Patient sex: M
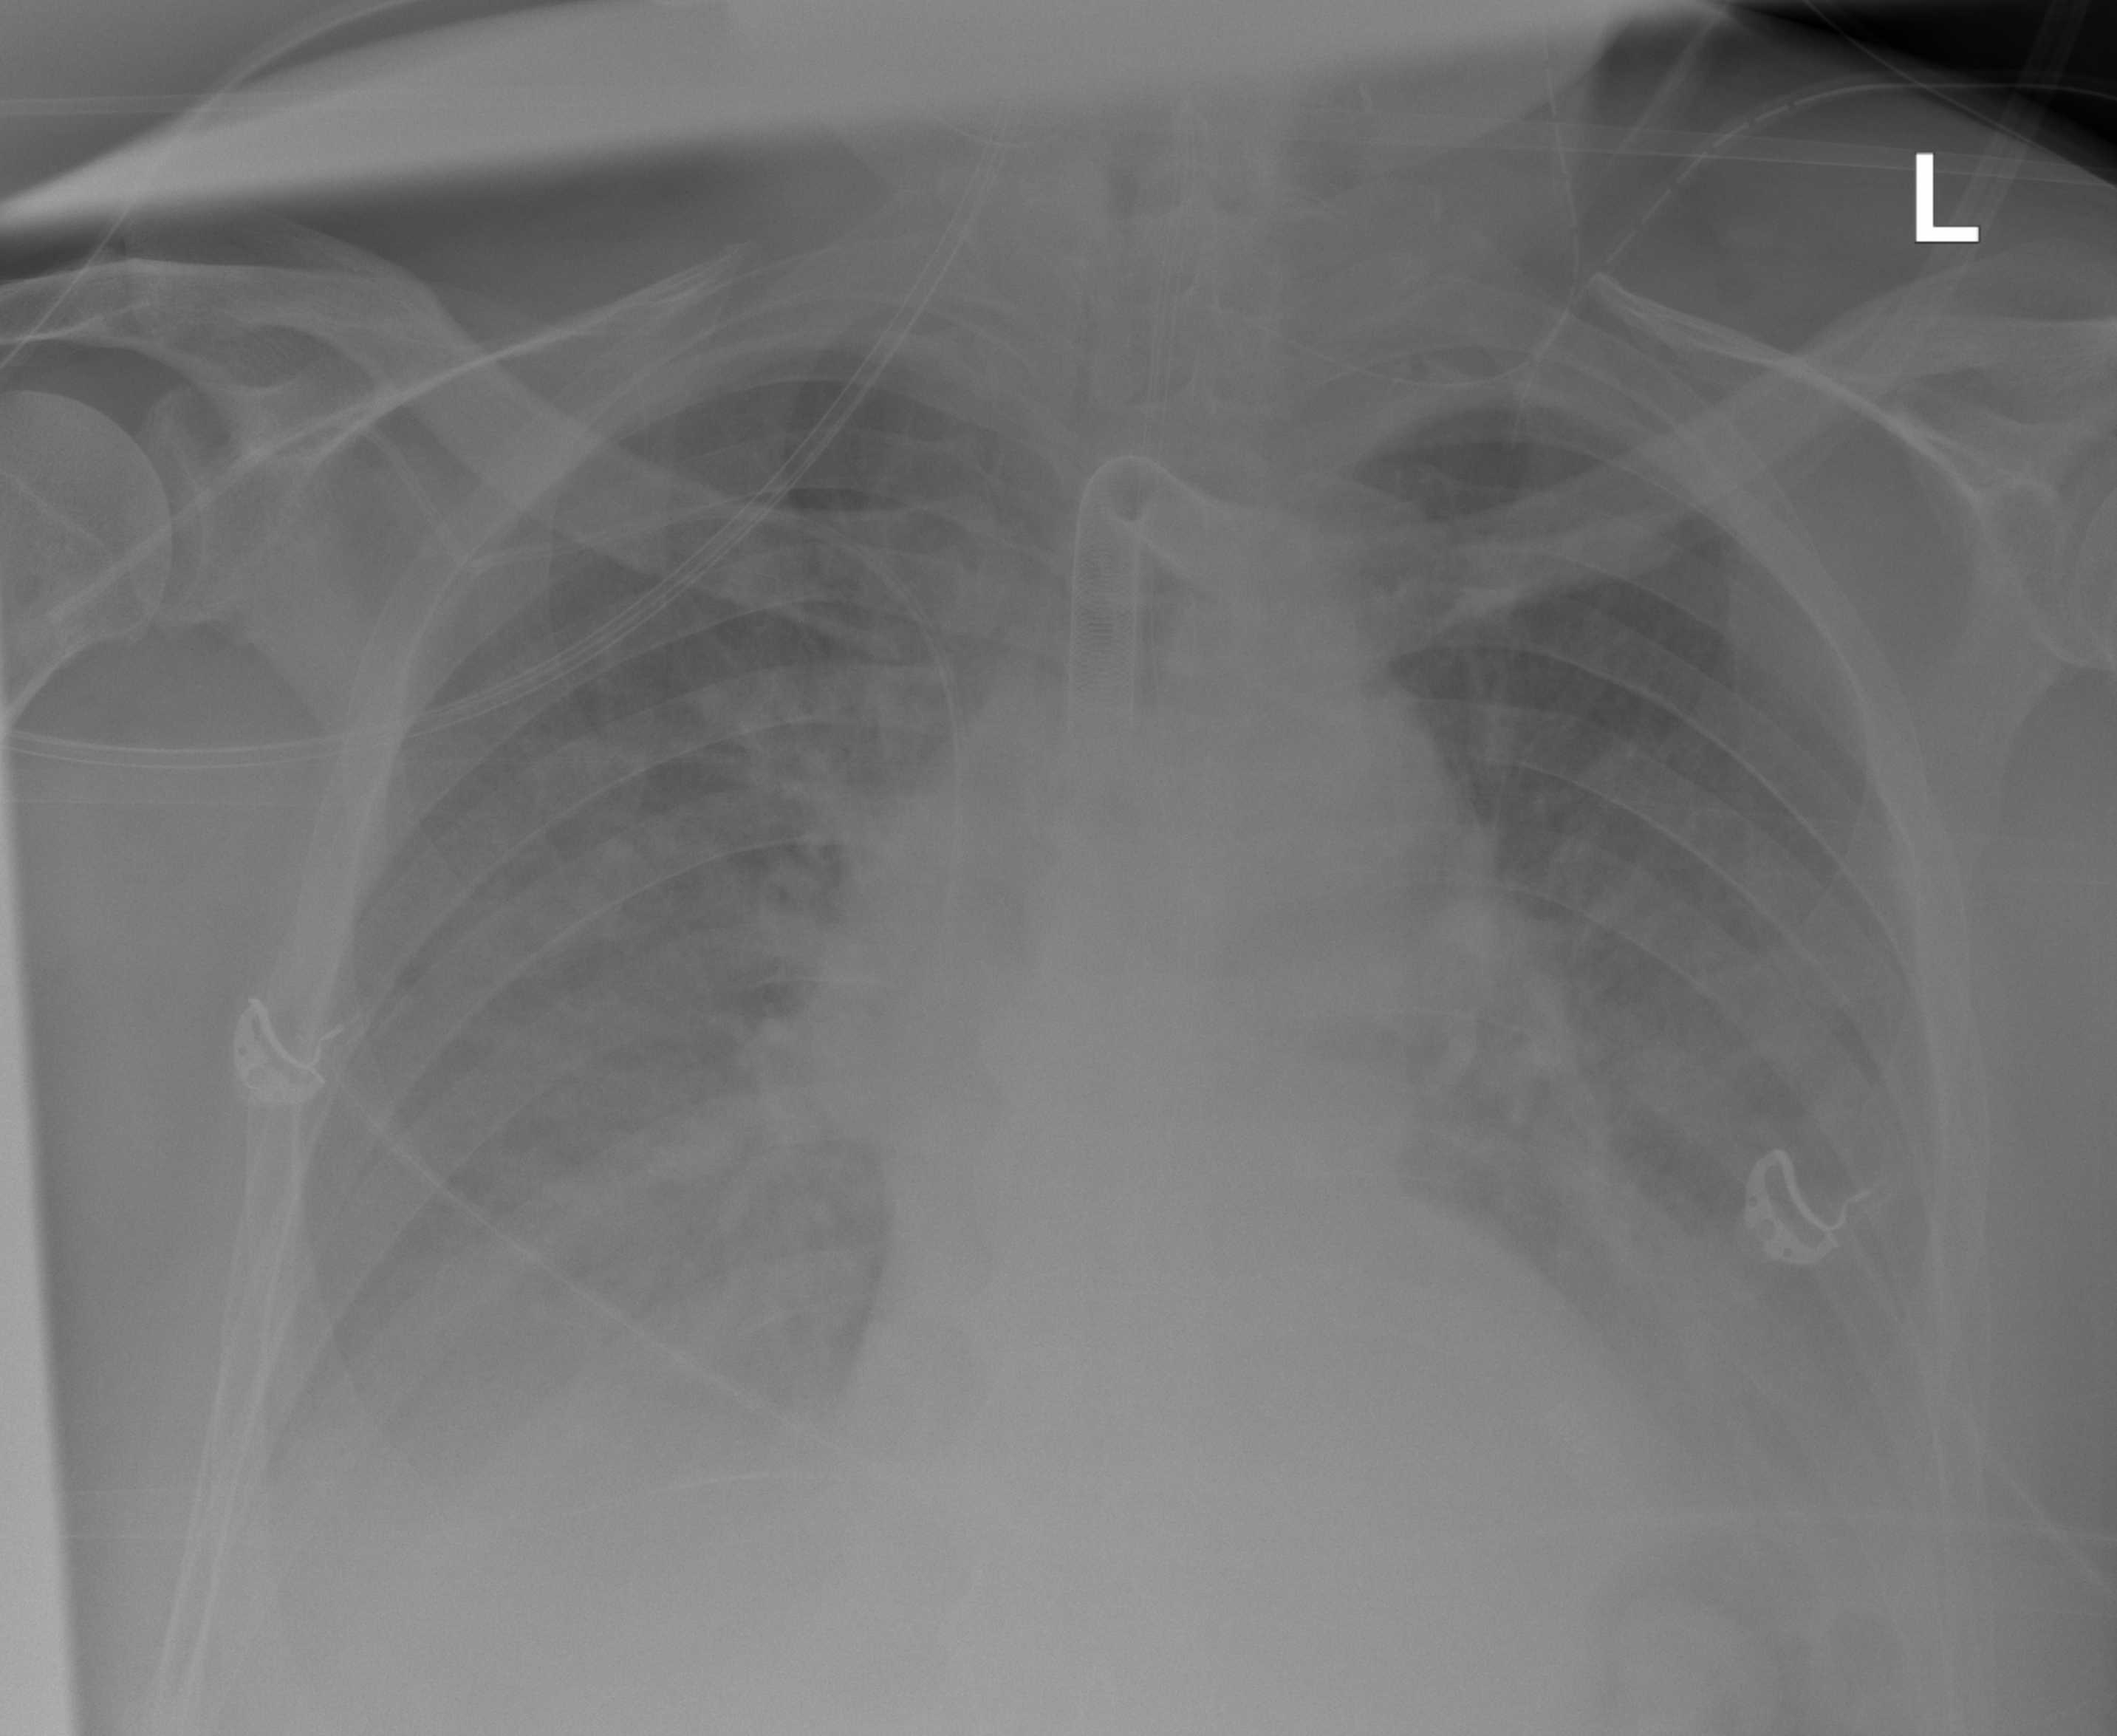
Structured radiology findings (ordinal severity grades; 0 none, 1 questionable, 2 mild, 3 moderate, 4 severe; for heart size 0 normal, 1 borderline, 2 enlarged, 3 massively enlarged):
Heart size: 2
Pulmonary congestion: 2
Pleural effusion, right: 2
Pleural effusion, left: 2
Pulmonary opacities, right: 1
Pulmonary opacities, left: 1
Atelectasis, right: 2
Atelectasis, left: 2